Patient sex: M
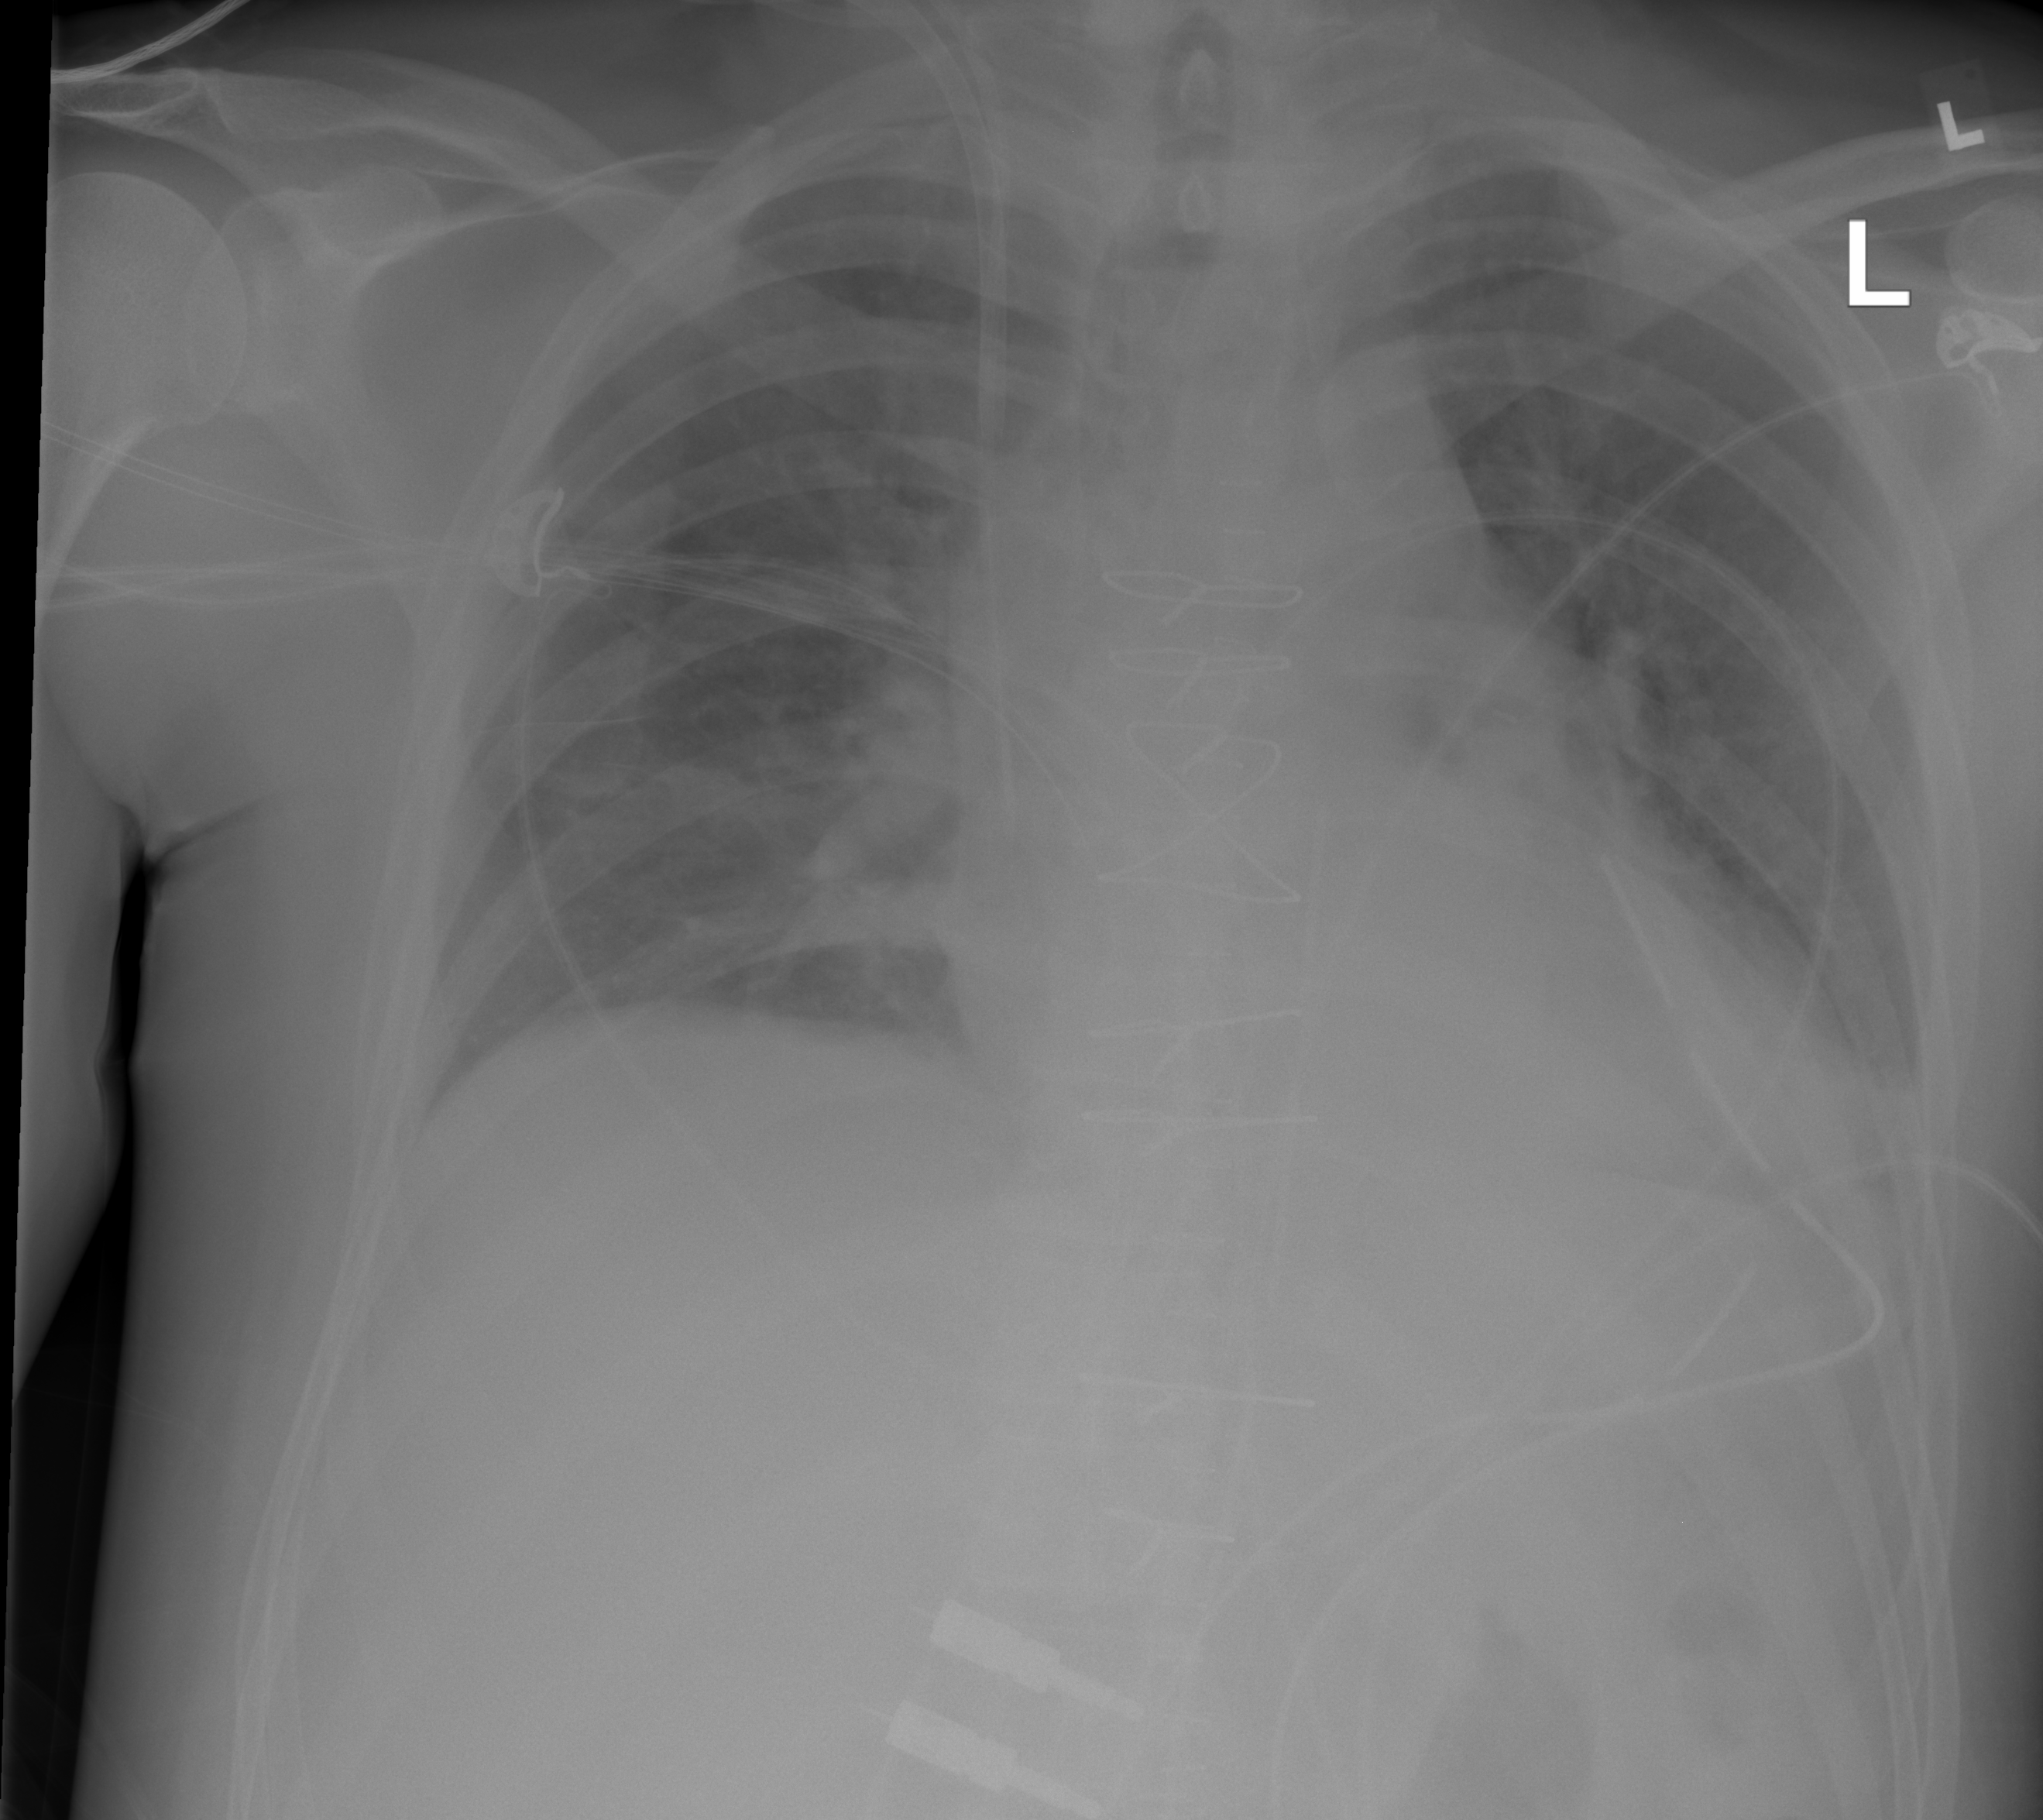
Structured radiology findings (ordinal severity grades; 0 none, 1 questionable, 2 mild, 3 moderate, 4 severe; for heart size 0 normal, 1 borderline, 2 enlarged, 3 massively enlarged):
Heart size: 1
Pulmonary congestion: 2
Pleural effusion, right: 0
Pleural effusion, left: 2
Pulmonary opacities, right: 0
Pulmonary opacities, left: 1
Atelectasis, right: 2
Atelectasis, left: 2